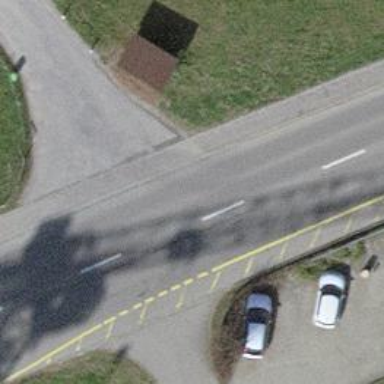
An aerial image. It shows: Primary highway with asphalt surface and designated cycle lane.